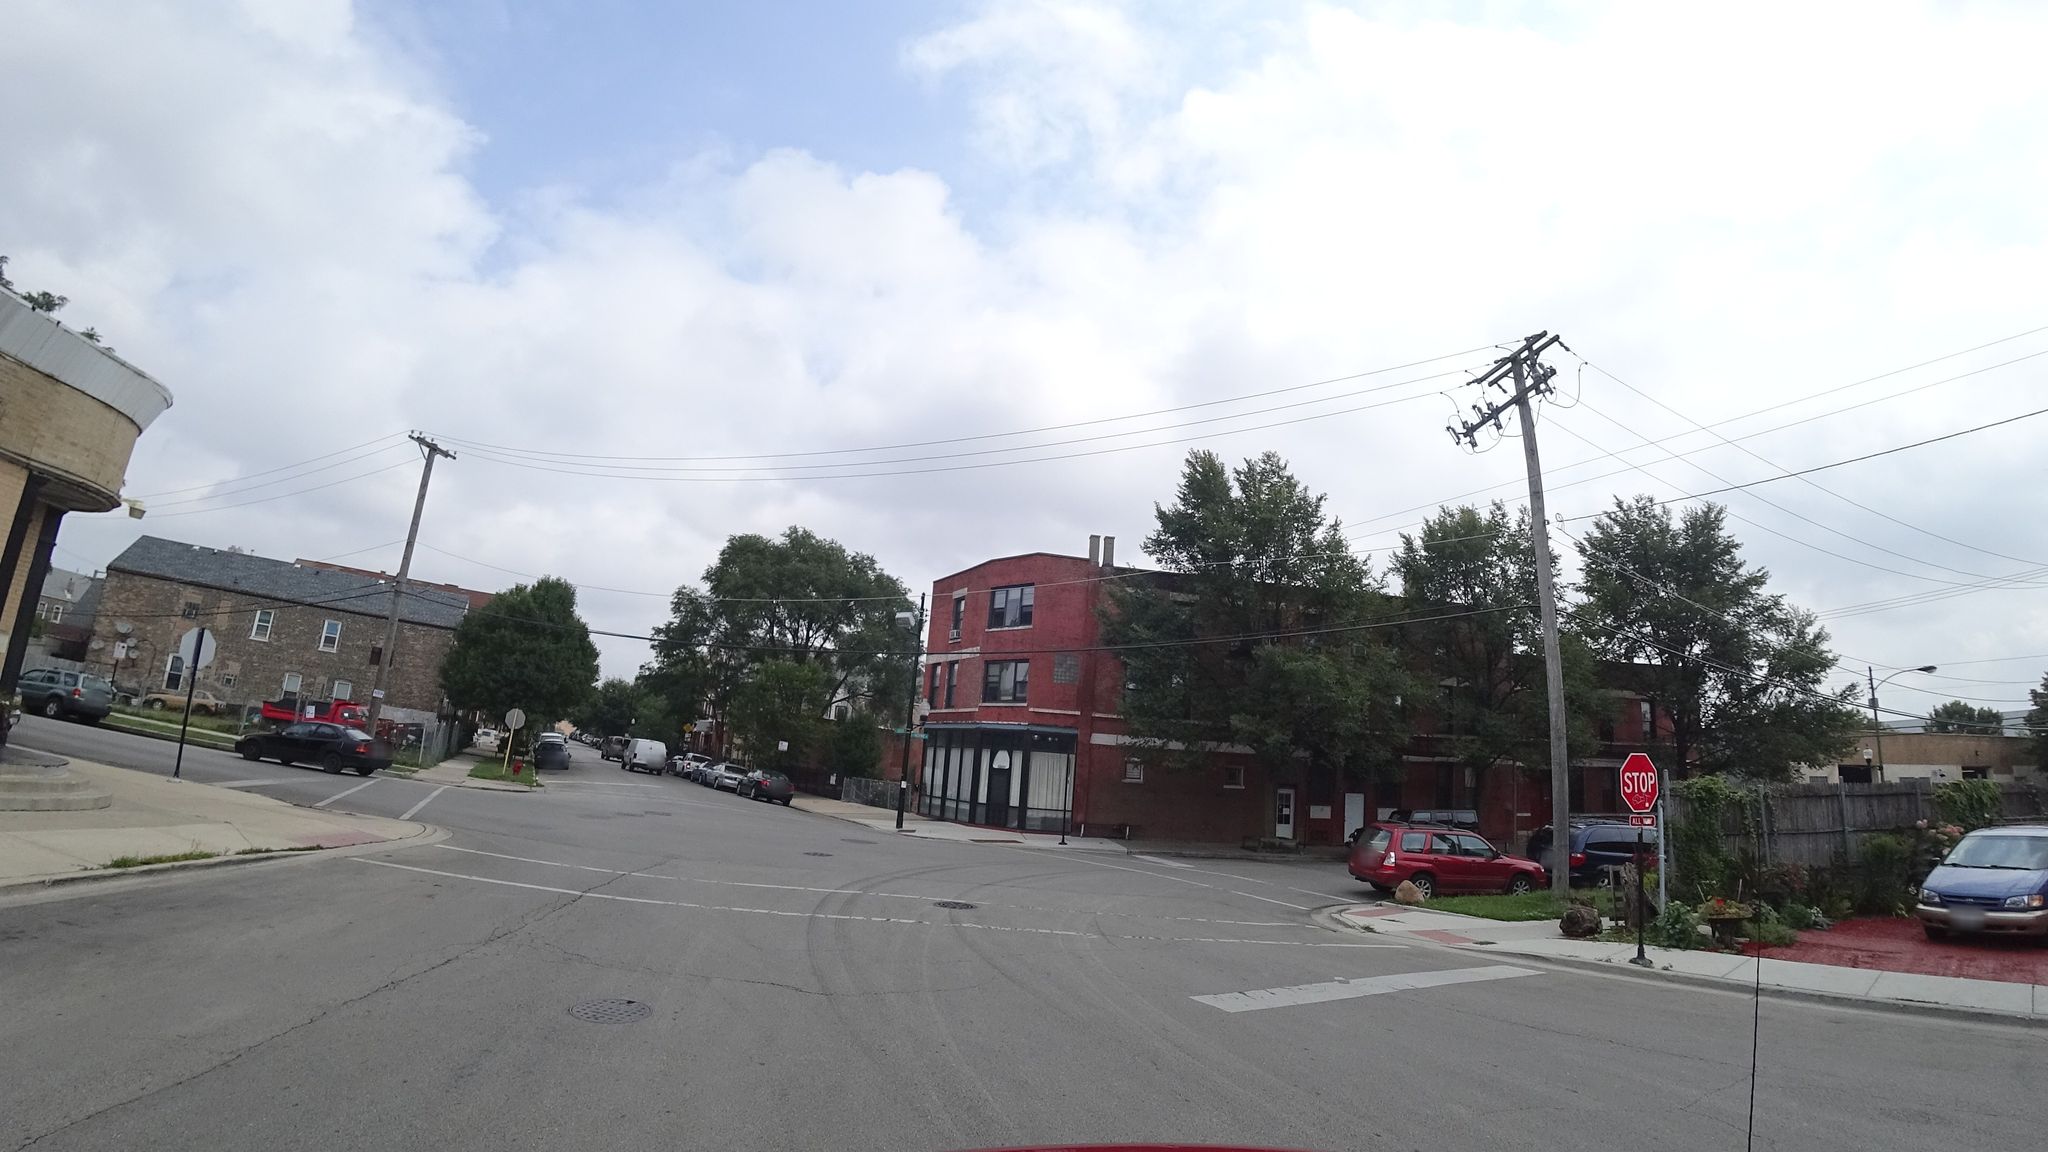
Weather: cloudy
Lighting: day
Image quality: good
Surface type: driving surface
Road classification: residential
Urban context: urban centre
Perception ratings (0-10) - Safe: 4.55, Lively: 6.54, Beautiful: 3.15, Boring: 1.78, Depressing: 3.95, Wealthy: 3.74